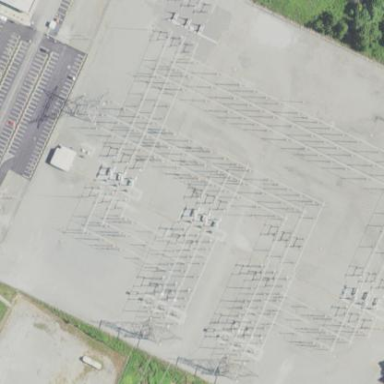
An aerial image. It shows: Power substation with transmission level designation. It is enclosed by fence.